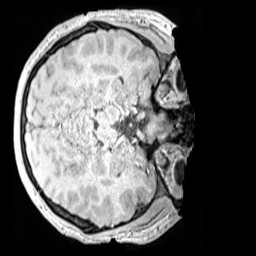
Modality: MP2RAGE
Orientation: axial
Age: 12
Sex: male
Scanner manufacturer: siemens
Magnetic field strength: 3 T
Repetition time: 4 s
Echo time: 0.00299 s